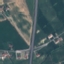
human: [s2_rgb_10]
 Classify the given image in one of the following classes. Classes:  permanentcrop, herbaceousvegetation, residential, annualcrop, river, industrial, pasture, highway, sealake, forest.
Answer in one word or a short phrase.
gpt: Highway